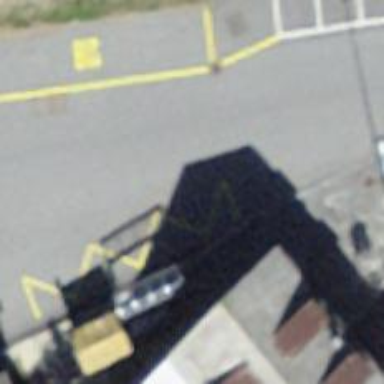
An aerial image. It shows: Bus stop with platform for public transport.